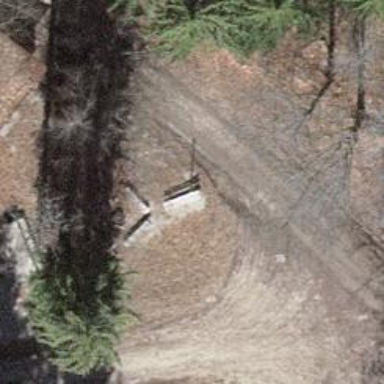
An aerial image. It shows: Bench for seating.